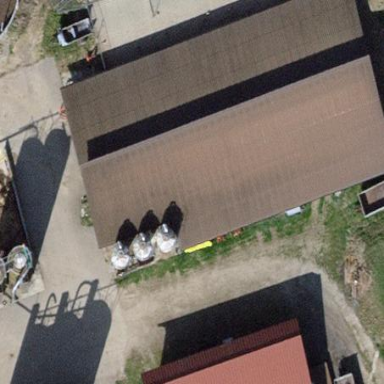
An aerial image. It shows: View of roof of building.